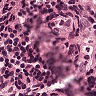
Metastatic tissue present: no